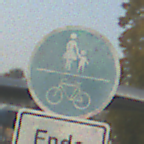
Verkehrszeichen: GemeinsamerGehUndRadweg
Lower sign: HinweisDurchVerbaleAngabe2
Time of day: SunriseSunset
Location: Outdoor (Special)
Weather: Clear
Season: NotSpecified
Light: Natural